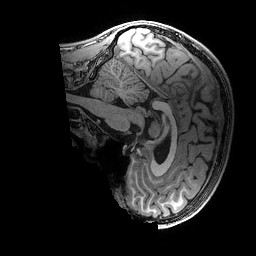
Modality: T1w
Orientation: sagittal
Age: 15
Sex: male
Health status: ill
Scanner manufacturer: ge
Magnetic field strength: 3 T
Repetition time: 0.007664 s
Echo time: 0.00342 s